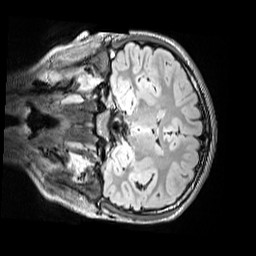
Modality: FLAIR
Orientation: coronal
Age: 12
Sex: female
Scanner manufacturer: siemens
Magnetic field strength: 3 T
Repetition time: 5 s
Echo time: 0.388 s